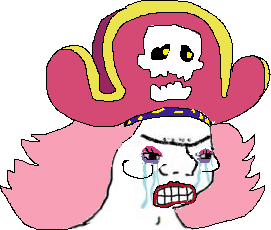
Label: 5_Zoomer